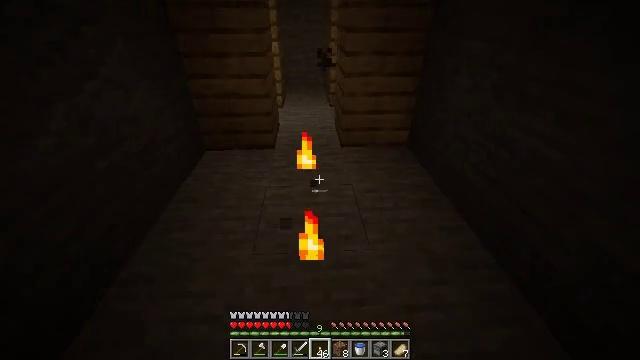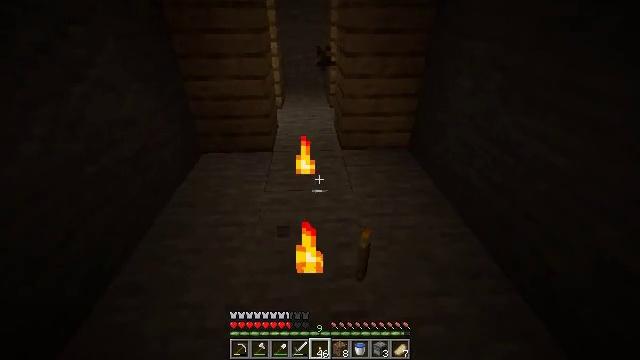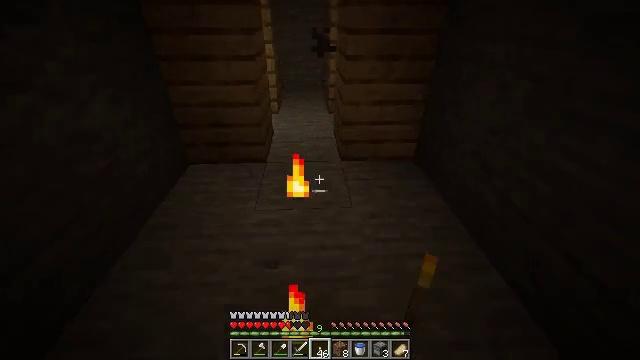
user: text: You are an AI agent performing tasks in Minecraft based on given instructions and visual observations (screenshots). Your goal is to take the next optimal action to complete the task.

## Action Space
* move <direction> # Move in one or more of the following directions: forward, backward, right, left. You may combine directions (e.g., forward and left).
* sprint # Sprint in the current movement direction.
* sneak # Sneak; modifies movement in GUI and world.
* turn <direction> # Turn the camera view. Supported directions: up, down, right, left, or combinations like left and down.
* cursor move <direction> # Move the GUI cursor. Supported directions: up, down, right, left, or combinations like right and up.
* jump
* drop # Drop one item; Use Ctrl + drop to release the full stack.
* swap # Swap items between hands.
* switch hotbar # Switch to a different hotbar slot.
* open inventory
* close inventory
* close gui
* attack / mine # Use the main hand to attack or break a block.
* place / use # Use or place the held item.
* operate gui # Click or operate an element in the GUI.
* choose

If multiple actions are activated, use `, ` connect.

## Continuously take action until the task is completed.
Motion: motion action
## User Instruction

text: Attack the torch to pick it up.
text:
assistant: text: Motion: move forward
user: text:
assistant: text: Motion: move forward
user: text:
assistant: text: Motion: no_op